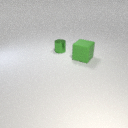
small green metal cylinder to the left of large green rubber cube